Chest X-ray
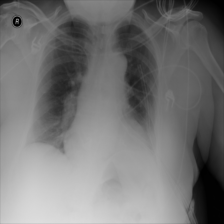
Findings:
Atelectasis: negative
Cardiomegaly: negative
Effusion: negative
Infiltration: positive
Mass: negative
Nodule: negative
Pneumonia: negative
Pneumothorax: negative
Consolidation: negative
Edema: negative
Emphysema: negative
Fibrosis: negative
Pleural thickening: negative
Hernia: negative